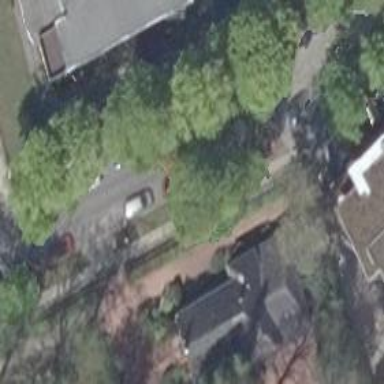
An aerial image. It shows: Avenue lined with broadleaved deciduous trees.